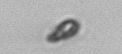
Label: Cryptophyta